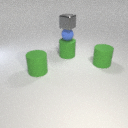
small gray metal cube above small blue rubber sphere